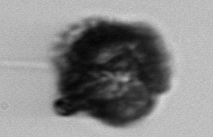
Label: Gonyaulax